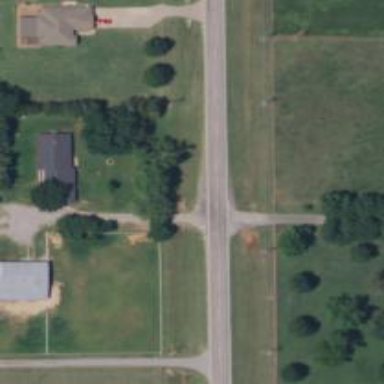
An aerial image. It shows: Driveway.